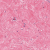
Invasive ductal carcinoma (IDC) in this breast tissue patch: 0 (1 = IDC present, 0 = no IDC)